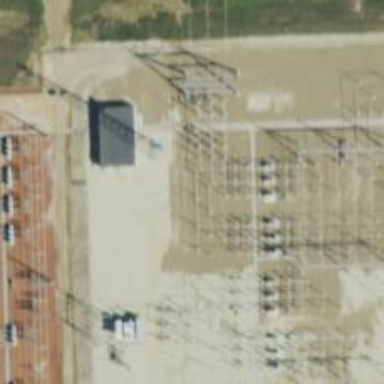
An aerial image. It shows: Switch for power supply.